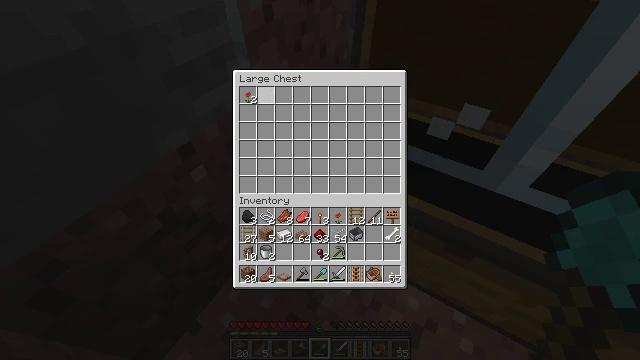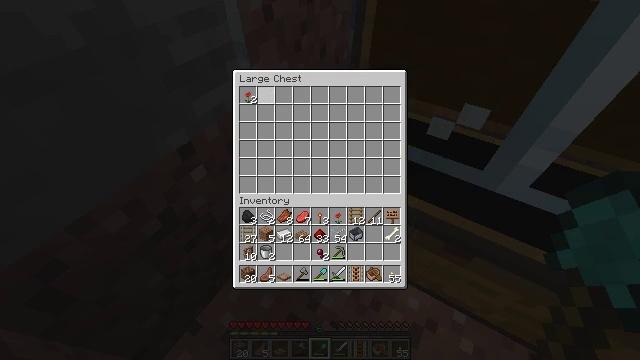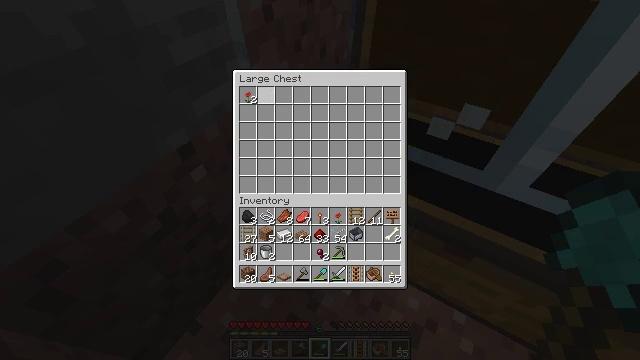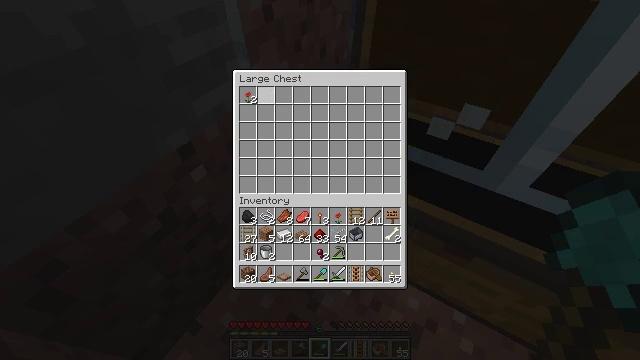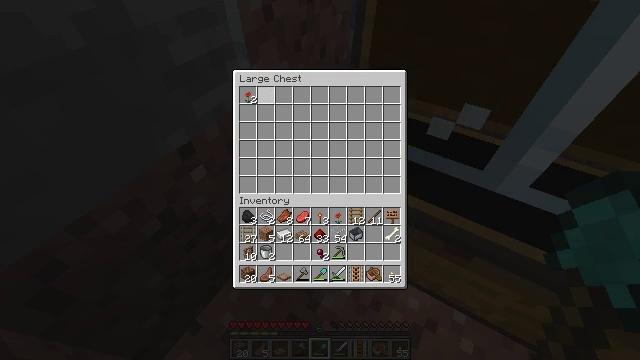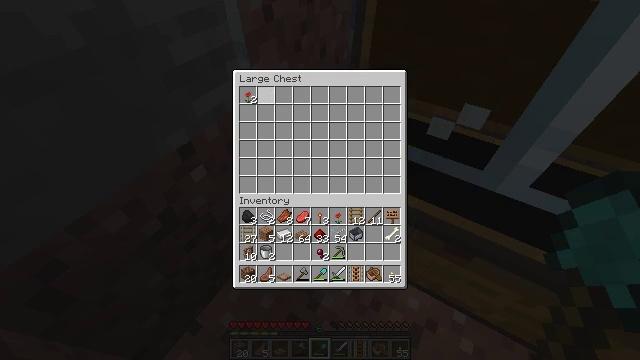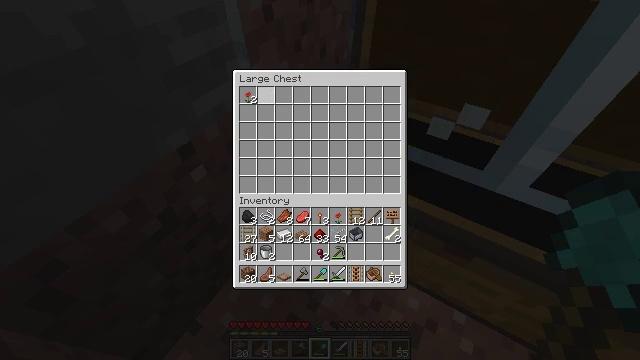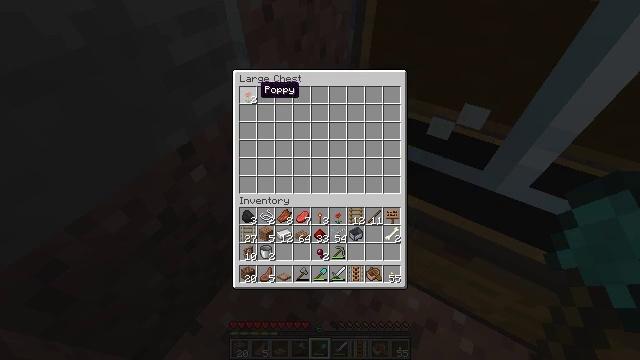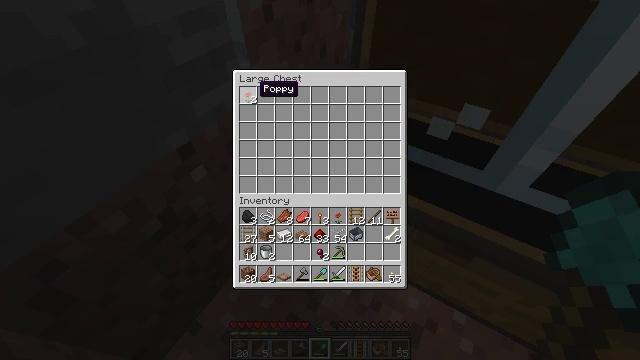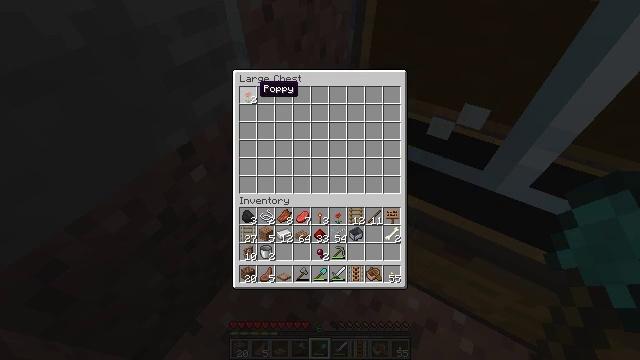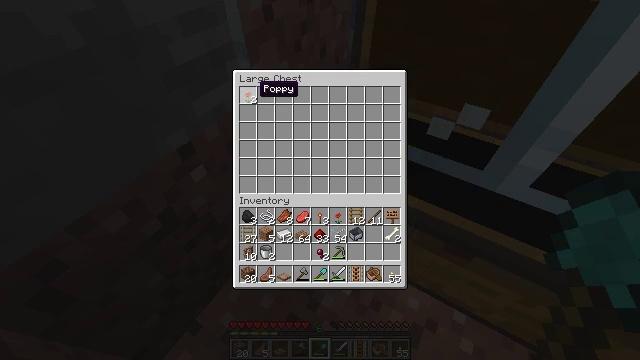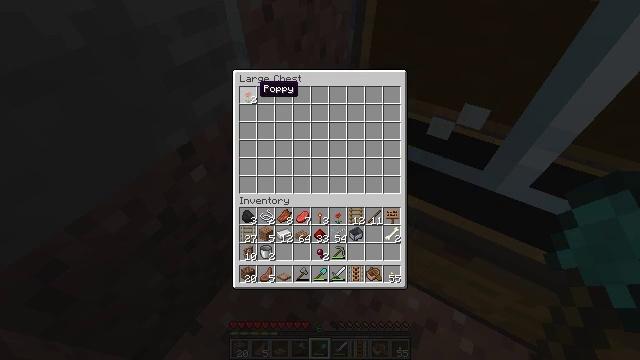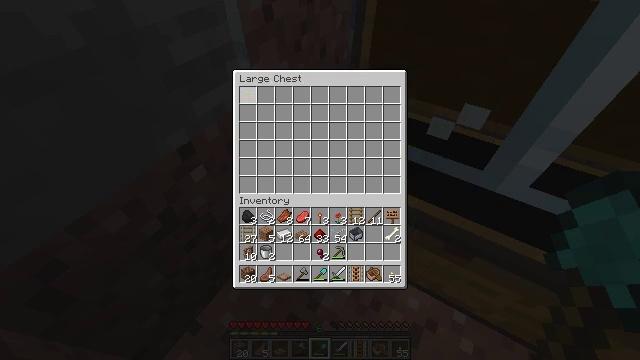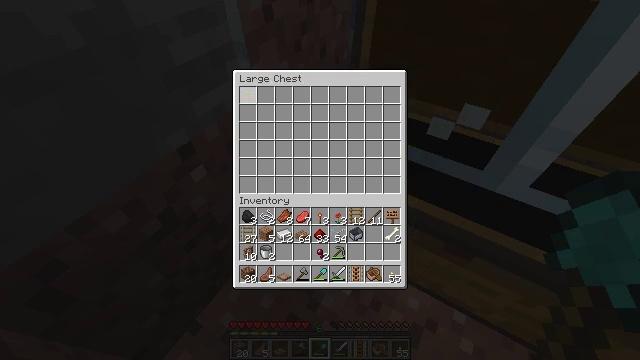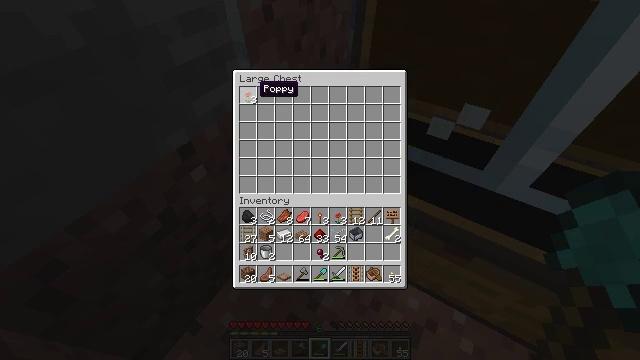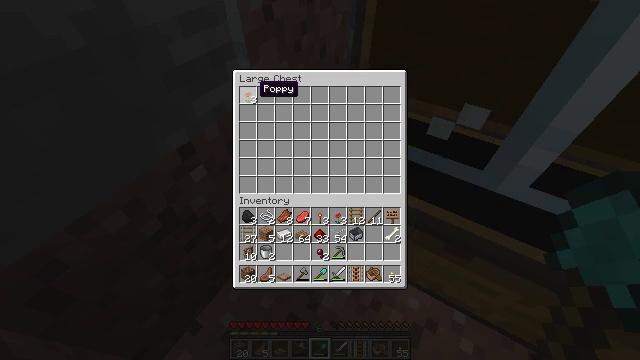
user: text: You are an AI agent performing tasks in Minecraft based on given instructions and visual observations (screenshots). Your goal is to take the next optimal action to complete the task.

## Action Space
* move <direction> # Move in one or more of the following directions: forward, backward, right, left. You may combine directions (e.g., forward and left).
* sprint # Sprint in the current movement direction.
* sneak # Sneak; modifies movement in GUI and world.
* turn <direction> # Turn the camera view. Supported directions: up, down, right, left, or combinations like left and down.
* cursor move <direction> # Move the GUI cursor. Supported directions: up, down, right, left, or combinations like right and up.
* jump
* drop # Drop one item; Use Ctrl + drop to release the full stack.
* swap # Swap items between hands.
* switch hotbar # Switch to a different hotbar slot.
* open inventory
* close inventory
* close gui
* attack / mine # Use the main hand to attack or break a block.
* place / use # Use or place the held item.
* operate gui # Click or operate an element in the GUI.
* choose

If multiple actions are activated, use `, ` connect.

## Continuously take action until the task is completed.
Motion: motion action
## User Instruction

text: Pick up the poppy from the field.
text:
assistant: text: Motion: no_op
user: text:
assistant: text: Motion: no_op
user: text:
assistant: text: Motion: no_op
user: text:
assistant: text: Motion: no_op
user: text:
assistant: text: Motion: no_op
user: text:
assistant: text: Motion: no_op
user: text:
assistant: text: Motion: cursor move left
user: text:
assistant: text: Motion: no_op
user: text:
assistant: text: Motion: no_op
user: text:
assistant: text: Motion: no_op
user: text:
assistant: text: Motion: sneak
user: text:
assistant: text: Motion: sneak
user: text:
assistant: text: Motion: sneak
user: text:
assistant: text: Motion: sneak, operate gui
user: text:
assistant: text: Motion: sneak, operate gui
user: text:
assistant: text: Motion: sneak
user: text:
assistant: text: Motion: sneak
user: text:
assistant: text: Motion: sneak
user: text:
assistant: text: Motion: no_op
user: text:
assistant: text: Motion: no_op
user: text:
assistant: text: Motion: no_op
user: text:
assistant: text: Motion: no_op
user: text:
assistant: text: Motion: no_op
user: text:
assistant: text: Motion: no_op
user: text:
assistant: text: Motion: no_op
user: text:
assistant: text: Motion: close gui
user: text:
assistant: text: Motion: no_op
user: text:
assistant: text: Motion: no_op
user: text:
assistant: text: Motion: no_op
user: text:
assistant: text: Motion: turn right and down